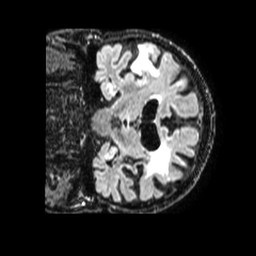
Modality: FLAIR
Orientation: coronal
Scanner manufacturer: philips
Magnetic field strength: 1.5 T
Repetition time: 4.8 s
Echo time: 0.3363 s